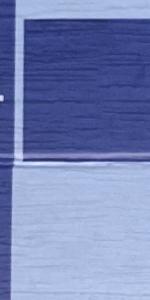
Label: Empty